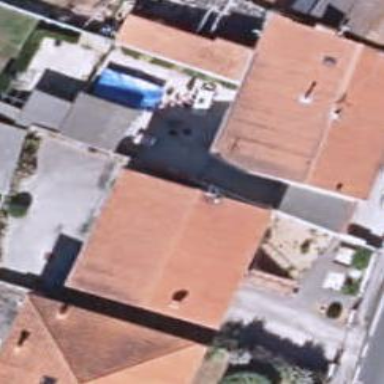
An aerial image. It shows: Simple house.